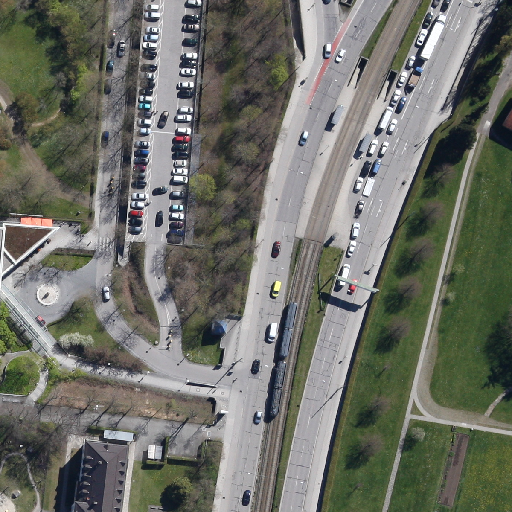
Referring expression: road marking